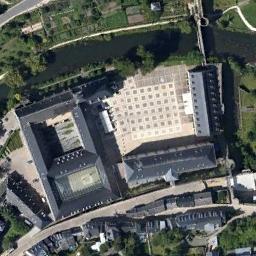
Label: palace